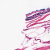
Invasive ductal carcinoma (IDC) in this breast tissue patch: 0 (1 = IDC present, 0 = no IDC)